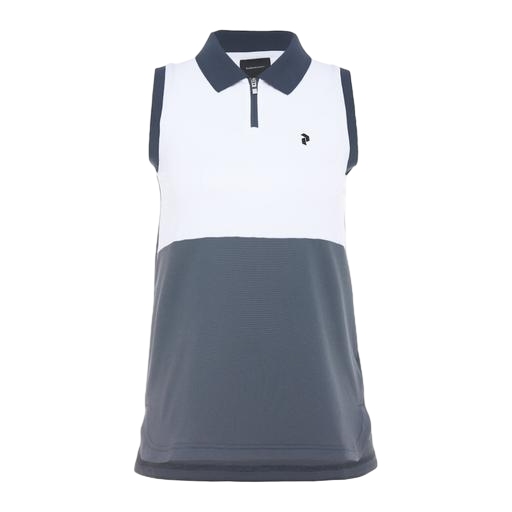
sleeveless polo, sleeveless polo shirt, blue court central sleeveless polo shirt, white background